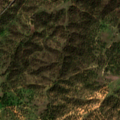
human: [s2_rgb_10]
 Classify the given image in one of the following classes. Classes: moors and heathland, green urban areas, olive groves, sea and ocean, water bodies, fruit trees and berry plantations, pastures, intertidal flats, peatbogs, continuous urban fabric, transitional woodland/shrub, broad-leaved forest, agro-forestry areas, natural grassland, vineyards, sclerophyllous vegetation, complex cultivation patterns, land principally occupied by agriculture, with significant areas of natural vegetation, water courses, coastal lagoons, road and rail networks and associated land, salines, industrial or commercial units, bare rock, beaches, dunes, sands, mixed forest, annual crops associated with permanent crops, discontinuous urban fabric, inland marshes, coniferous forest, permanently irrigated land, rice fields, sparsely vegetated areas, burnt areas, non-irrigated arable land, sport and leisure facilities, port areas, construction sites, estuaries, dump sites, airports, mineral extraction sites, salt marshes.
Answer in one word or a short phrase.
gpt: agro-forestry areas